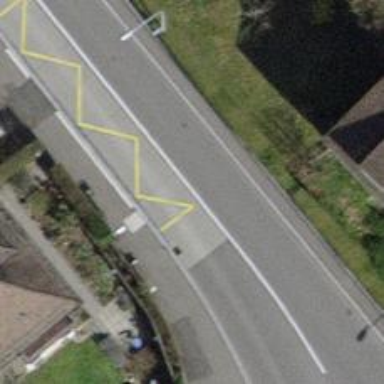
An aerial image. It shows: Bus stop with designated public transport stop position.